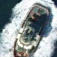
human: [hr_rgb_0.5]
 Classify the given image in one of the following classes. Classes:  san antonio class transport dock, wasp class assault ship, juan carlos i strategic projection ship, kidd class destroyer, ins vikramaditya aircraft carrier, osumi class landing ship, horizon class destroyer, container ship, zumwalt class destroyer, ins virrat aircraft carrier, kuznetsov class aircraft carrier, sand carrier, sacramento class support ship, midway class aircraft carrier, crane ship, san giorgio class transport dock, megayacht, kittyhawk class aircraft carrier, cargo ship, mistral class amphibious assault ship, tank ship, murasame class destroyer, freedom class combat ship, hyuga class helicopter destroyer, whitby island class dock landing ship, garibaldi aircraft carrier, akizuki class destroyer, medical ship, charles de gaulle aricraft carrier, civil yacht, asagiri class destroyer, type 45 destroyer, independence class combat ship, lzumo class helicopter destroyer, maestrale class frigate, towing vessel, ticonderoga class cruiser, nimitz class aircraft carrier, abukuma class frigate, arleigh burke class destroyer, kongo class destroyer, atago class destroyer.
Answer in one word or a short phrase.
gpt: Towing vessel